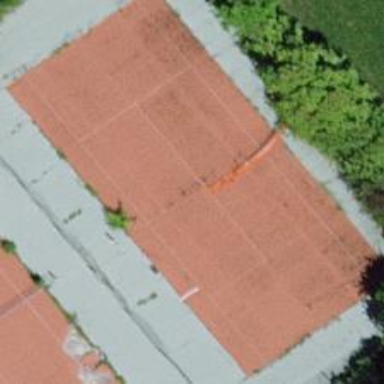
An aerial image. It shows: Tennis court on pitch.